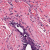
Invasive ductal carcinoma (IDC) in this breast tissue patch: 0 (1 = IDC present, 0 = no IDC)